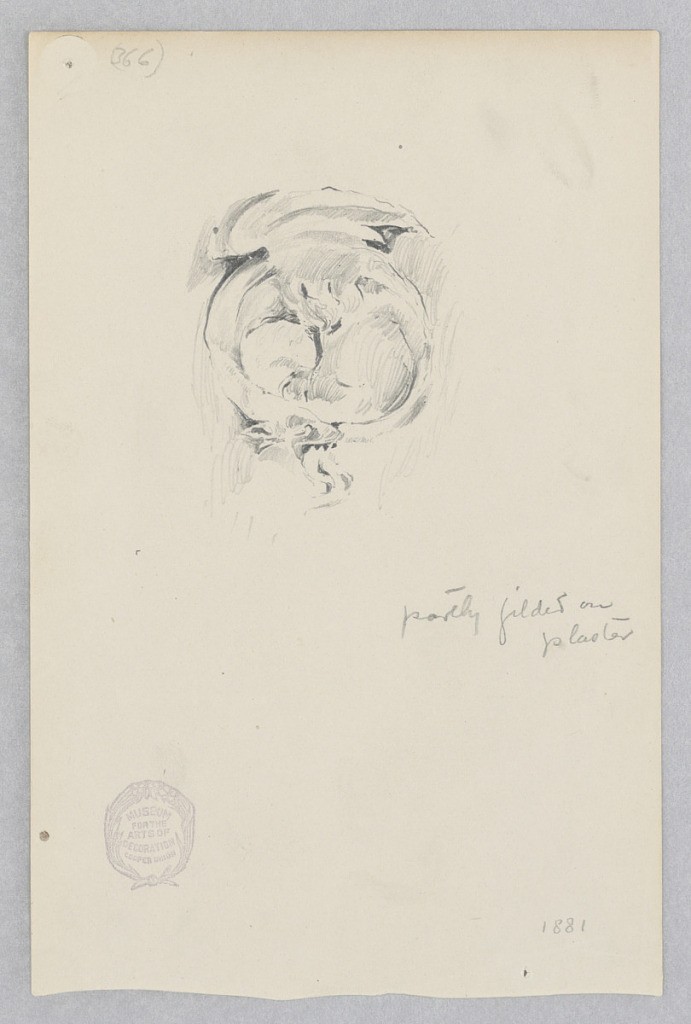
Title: Door knocker
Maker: Robert Frederick Blum, American, 1857–1903
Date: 1881
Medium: Graphite on wove paper
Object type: Drawing
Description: Sketch of a door knocker with ornate handle.